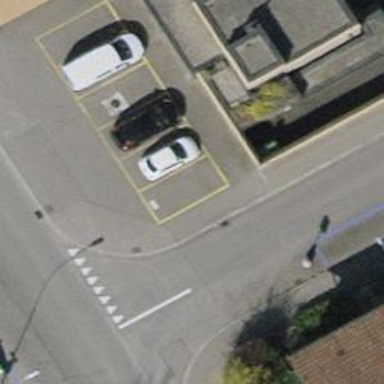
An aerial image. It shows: Car-sharing service available at this location.